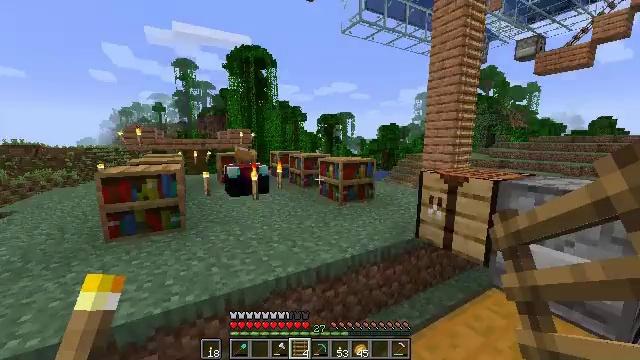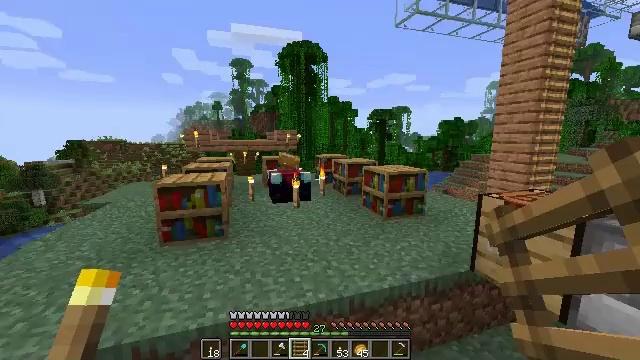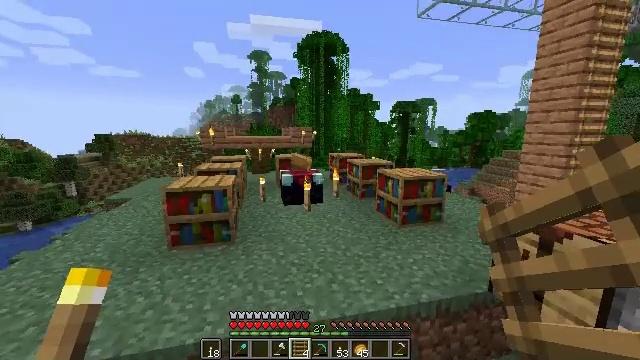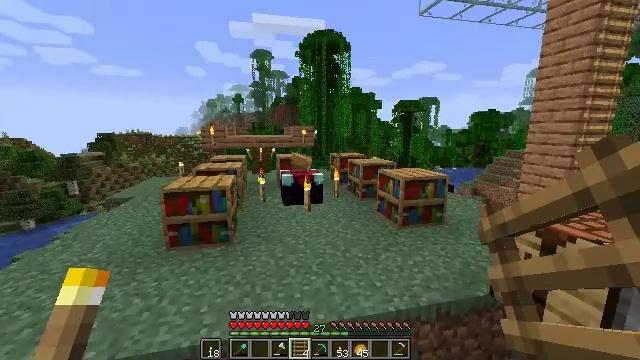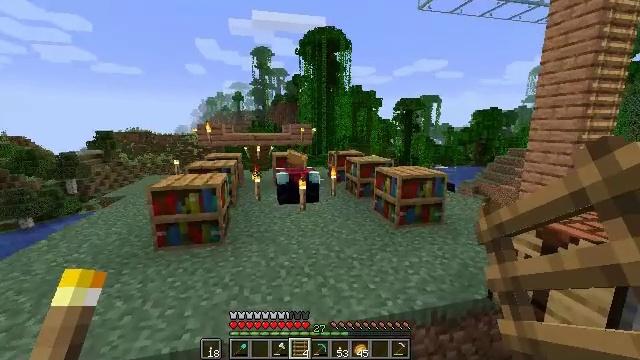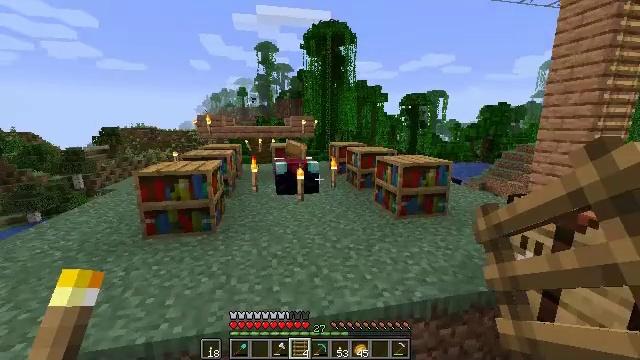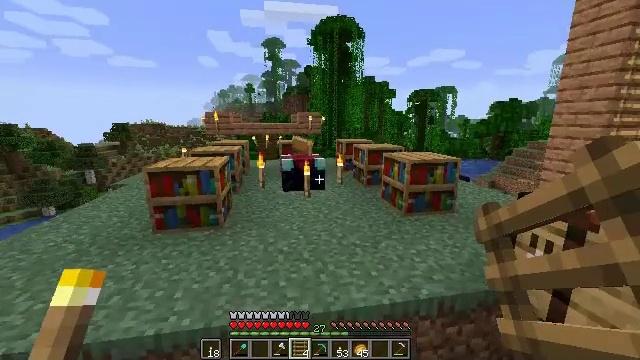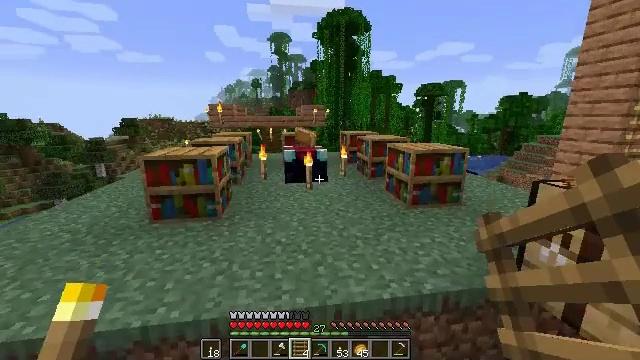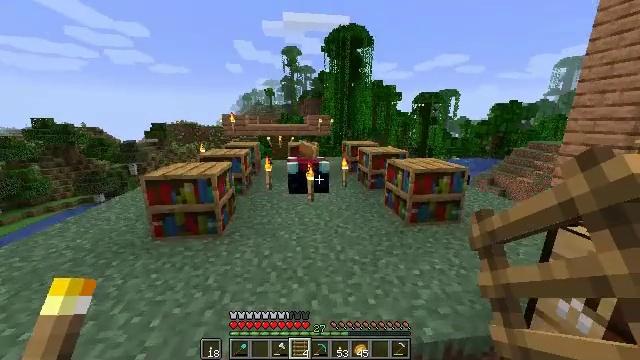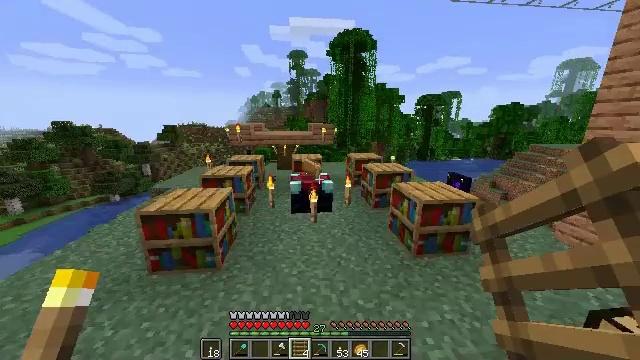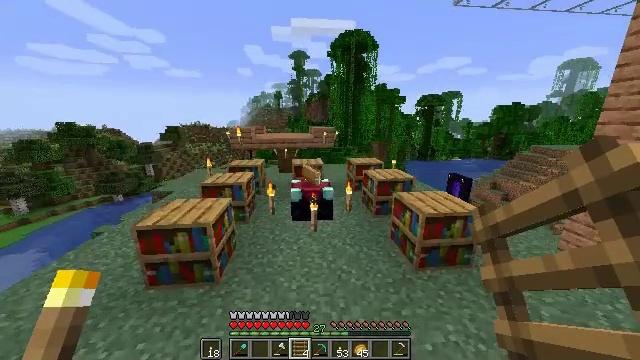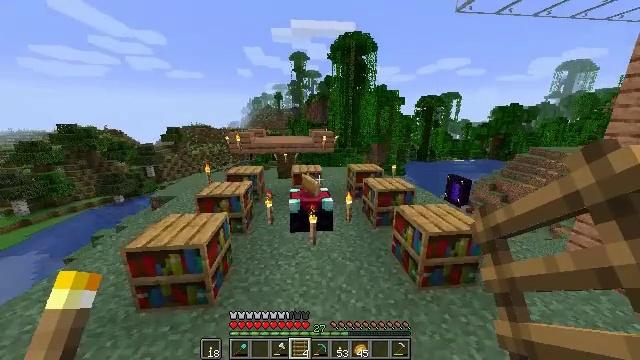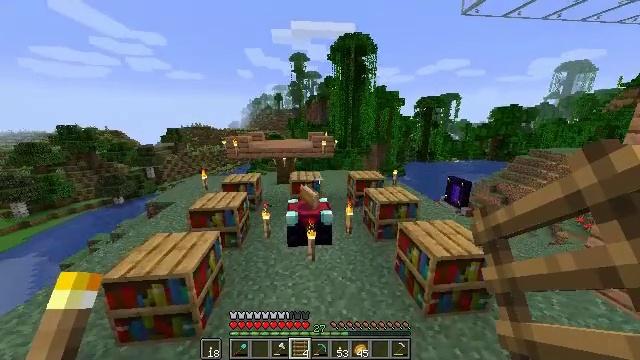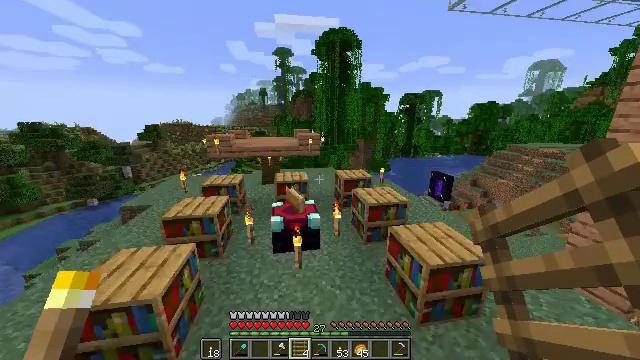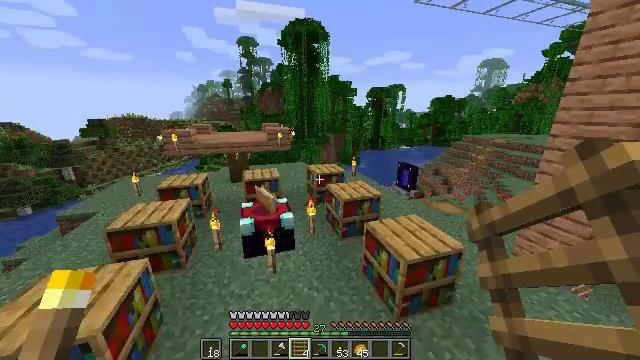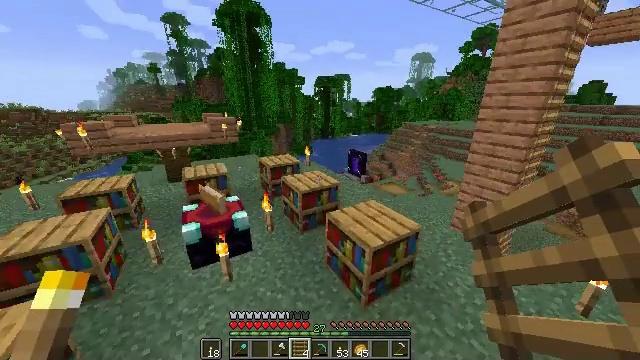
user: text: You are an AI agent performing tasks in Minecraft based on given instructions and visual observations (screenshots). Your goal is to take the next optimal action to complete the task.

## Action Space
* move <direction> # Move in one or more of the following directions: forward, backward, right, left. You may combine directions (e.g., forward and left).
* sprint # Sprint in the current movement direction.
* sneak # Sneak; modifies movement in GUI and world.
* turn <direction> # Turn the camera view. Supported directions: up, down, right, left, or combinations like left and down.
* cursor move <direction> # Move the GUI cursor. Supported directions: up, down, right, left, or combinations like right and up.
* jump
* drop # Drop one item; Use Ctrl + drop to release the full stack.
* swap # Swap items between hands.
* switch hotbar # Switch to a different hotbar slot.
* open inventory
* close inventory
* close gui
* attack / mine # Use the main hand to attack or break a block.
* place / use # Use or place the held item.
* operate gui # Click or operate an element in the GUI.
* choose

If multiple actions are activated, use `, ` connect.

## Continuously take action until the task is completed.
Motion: motion action
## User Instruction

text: Break the ladder to collect it.
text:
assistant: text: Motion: move forward, turn left, jump
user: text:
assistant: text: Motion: move forward, turn left and down, jump
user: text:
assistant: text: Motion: move forward, jump
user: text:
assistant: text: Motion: move forward, jump
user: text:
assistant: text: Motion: move forward, turn left, jump
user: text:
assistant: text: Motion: move forward, sprint, turn left, jump
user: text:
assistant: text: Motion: move forward, sprint, turn left, jump
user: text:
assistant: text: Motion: move forward, sprint, turn left, jump
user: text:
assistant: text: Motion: move forward, sprint, turn left, jump
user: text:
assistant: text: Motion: move forward, sprint, jump
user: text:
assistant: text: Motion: move forward, jump
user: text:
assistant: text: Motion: move forward, jump
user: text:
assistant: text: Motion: move forward, turn right and down, jump
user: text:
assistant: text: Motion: move forward, turn right and down, jump
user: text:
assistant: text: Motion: move forward, turn right and down, jump
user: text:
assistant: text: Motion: move forward, turn right and down, jump
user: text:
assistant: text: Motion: move forward, turn right, jump
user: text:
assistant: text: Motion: move forward, turn right and down, jump
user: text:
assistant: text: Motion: move forward, sprint, turn right, jump
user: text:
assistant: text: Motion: move forward, sprint, turn right, jump
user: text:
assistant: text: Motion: move forward, sprint, turn right, jump
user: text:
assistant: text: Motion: move forward, sprint, jump
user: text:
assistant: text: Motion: move forward, turn right, jump
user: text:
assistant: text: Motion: move forward, turn right, jump
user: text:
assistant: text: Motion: move forward, jump
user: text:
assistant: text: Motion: move forward
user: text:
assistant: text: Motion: move forward
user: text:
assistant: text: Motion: no_op
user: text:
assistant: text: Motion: turn left
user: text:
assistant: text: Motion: turn left